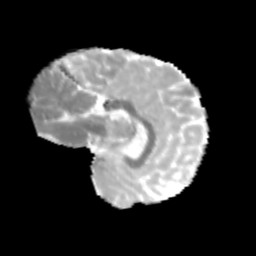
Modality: MD
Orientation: sagittal
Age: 10
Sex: female
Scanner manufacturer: siemens
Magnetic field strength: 3 T
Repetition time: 3.8 s
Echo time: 0.07 s